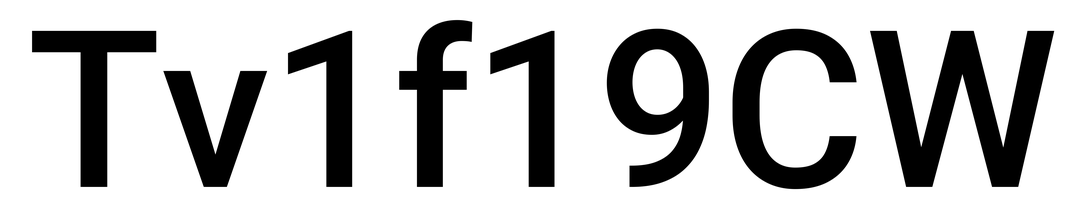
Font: Roboto_Medium